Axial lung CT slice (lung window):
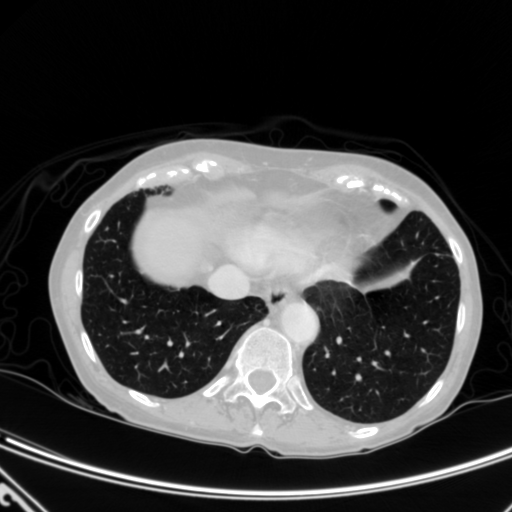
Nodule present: no